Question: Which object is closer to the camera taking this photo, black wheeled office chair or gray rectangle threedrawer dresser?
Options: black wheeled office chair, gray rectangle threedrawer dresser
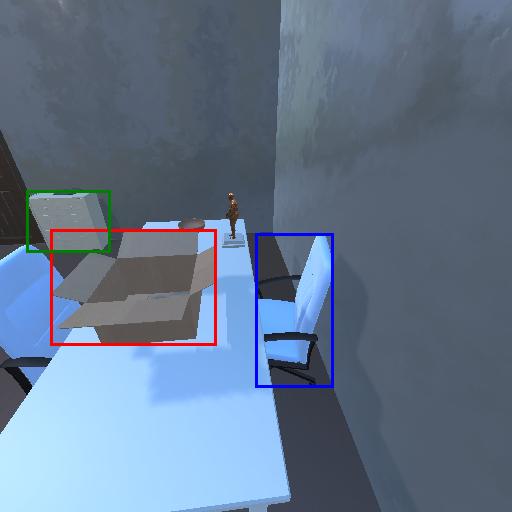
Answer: black wheeled office chair